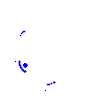
Particle: kaon